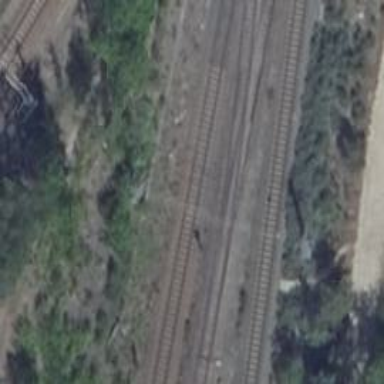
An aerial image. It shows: Railway track with contact line for electrification.